Question: I need to obtain the rows which having same column value from the following table, I tried it the following way, but it gives me a single row only.
'''
select *
from employee e
group by e.empsalary
having count(e.empsalary) > 1
'''

Please suggest me a way.
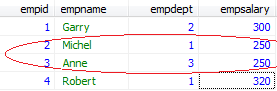
Answer: You should be able to accomplish this by joining the table to itself:
'''
SELECT
a.*
FROM
employee a
JOIN employee b
ON a.empsalary = b.empsalary
AND a.empid != b.empid
'''